Question: In example I'm working on I have following situation, a parent - children relationship configuration up to 4 levels deep stored in database. Each item has 'id' and 'name' attribute. Because my English isn't so good a picture may be of help:

So basically, each parent can have number of children (except 4th level parent, it has no children, depth of 4 is limited). I need an object to store that 'tree' in memory. I decided to go with struct and array of them.
'''
struct TEST_EXT_REASON
{
int id;
CString name;
CArray<TEST_EXT_REASON*, TEST_EXT_REASON*> m_arrChildren;
TEST_EXT_REASON::TEST_EXT_REASON()
{
id=0;
name="";
}
};
CArray<TEST_EXT_REASON*, TEST_EXT_REASON*> m_arrTestExtReason;
'''
I'm having memory leaks issues when application closes.
This is my code snippets for populating the structure:
'''
void FillTestLevels(CMyView* pObject, TEST_EXT_REASON* pParent, int level, CString query)
{
int err = mysql_query( myData1, query.GetBuffer(0), NULL );
if(err) {
AfxMessageBox(mysql_error(myData1)) ;
return;
}
MYSQL_RES * result;
MYSQL_ROW cur;
result = mysql_store_result( myData1 ) ;
if (!result) return;
int cnt = mysql_num_rows(result);
if(cnt==0) return;
int id;
char* desc;
while ((cur = mysql_fetch_row(result)))
{
if (cur[0]) id=atoi((char *)cur[0]);
else id=0;
if (cur[1]) desc = (char *)cur[1];
else desc = "";
TEST_EXT_REASON* pLevel = new TEST_EXT_REASON;
pLevel->id = id;
pLevel->name = desc;
if(!pParent && level==1) pObject->m_arrTestExtReason.Add(pLevel);
else pParent->m_arrChildren.Add(pLevel);
}
mysql_free_result(result);
if(level==4) return;
if(!pParent && level==1)
{
for (int i=0; i<=pObject->m_arrTestExtReason.GetUpperBound(); i++)
{
TEST_EXT_REASON* pLevel = pObject->m_arrTestExtReason.GetAt(i);
CString q_str;
q_str.Format("SELECT id,name FROM reason_ext_lev WHERE id_parent = %d ORDER BY name", pLevel->id);
FillTestLevels(pObject, pLevel, level+1, q_str);
}
}
else
{
for (int i=0; i<=pParent->m_arrChildren.GetUpperBound(); i++)
{
TEST_EXT_REASON* pLevel = pParent->m_arrChildren.GetAt(i);
CString q_str;
q_str.Format("SELECT id,name FROM reason_ext_lev WHERE id_parent = %d ORDER BY name", pLevel->id);
FillTestLevels(pObject, pLevel, level+1, q_str);
}
}
}
'''
Only in this function is where 'new' operator is used.
First time I'm calling this function is from 'MyView' with params 'pParent' NULL and 'level' 1, after that it's recursion at work (populating it self to the end).
'''
pObject->DeleteTestExtReasonArrays();
str.Format("SELECT id,name FROM reason_ext_lev WHERE id_cfg = %d AND id_parent = 0 ORDER BY name", pObject-m_nConfigId);
FillTestLevels(pObject, NULL, 1, str);
'''
This is how I'm releasing memory (in DeleteTestExtReasonArrays()):
'''
void CMyView::DeleteTestExtReasonArrays()
{
int size = m_arrTestExtReason.GetSize();
for (int i=size-1; i>=0; i--)
{
TEST_EXT_REASON* pTmp = m_arrTestExtReason.GetAt(i);
if(pTmp->m_arrChildren.GetSize()>0)
DeleteTestExtReasonChildren(pTmp);
m_arrTestExtReason.RemoveAt(i,1);
delete pTmp;
pTmp = NULL;
}
m_arrTestExtReason.RemoveAll();//I don't need this realy
}
void CMyView::DeleteTestExtReasonChildren(TEST_EXT_REASON* pParent)
{
int size = pParent->m_arrChildren.GetSize();
for (int i=size-1; i>=0; i--)
{
TEST_EXT_REASON* pTmp = pParent->m_arrChildren.GetAt(i);
if(pTmp->m_arrChildren.GetSize()>0)
DeleteTestExtReasonChildren(pTmp);
pParent->m_arrChildren.RemoveAt(i,1);
delete pTmp;
pTmp=NULL;
}
pParent->m_arrChildren.RemoveAll();
}
'''
The only problem is that I'm getting memory leaks and I cant find where. Every item is populated and at the end released.
I'm working in VS6 (yes I know it's outdated but it's special case).
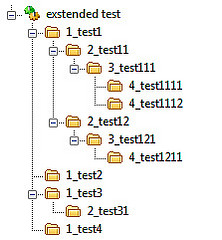
Answer: The parent/child stuff looks ok for me, though I would prefer to put the complete destruction stuff into TEST_EX_REASON's destructor. In my opinion, that's safer and more clearly.
I see a leak when a result doesn't contain rows.
In this case, you return without calling mysql_free_result(result) previously.